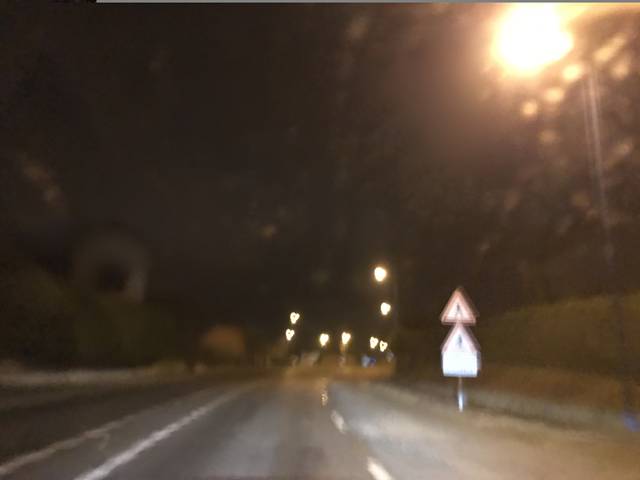
Region: France
Coordinates: 46.078, 3.441